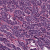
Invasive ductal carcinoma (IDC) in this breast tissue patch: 1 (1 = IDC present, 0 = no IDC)